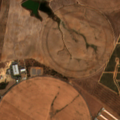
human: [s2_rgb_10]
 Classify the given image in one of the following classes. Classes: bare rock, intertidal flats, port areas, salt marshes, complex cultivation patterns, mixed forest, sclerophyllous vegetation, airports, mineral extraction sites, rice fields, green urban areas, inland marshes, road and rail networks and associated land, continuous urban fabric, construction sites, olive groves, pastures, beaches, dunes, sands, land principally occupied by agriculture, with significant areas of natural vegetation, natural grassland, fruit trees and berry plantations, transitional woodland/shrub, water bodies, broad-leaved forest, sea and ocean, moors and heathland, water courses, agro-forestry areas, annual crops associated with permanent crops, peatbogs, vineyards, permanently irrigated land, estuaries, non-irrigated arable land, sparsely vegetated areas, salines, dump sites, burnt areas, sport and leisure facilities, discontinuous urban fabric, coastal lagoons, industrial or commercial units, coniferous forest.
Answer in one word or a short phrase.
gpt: non-irrigated arable land, permanently irrigated land, olive groves